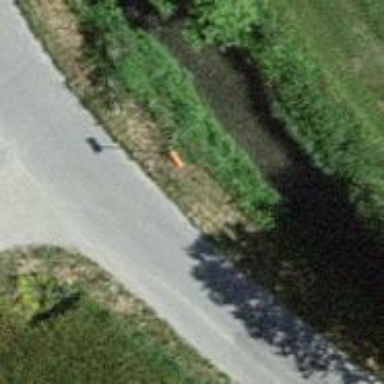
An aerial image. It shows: Pole with roof cover.